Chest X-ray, PA view. Patient: 50 years old, sex F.
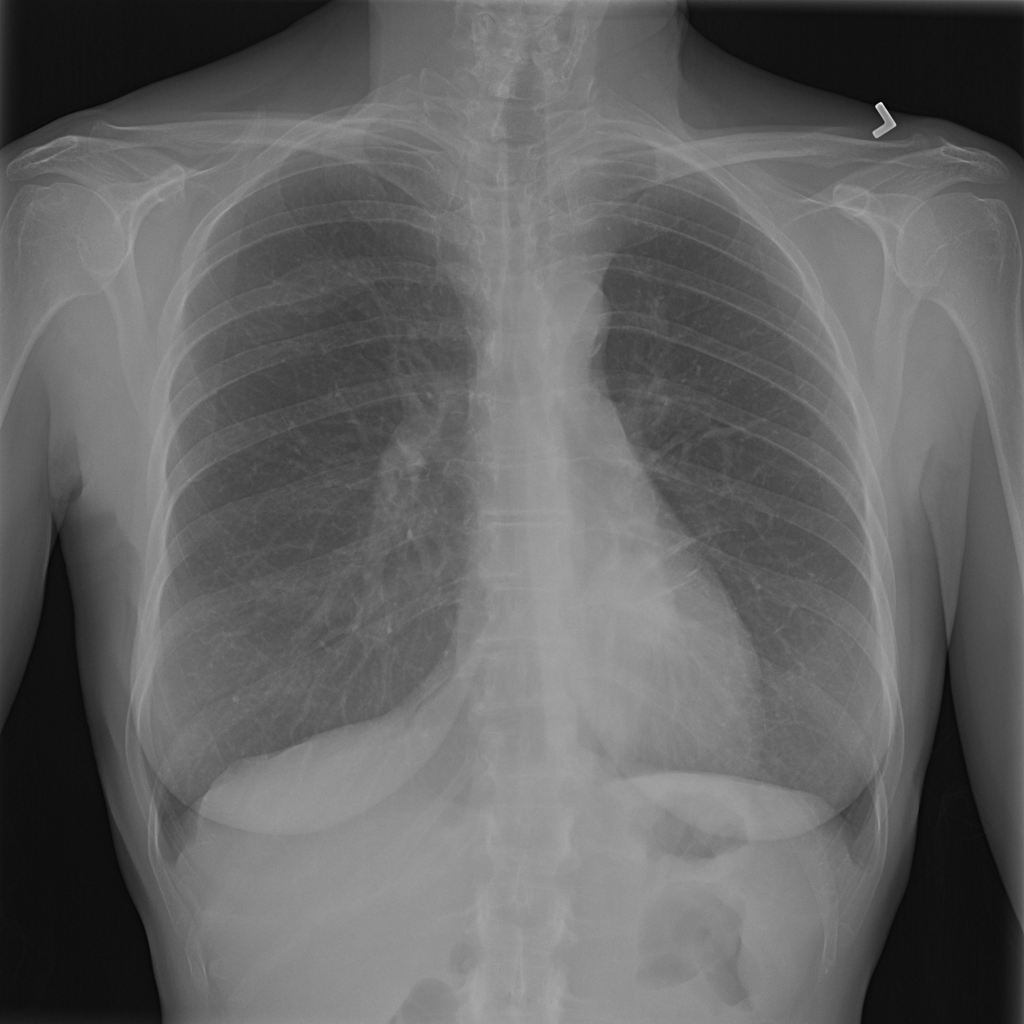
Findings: Mass